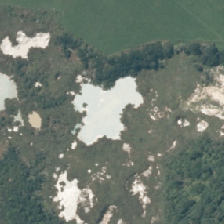
Land cover: lake_pond